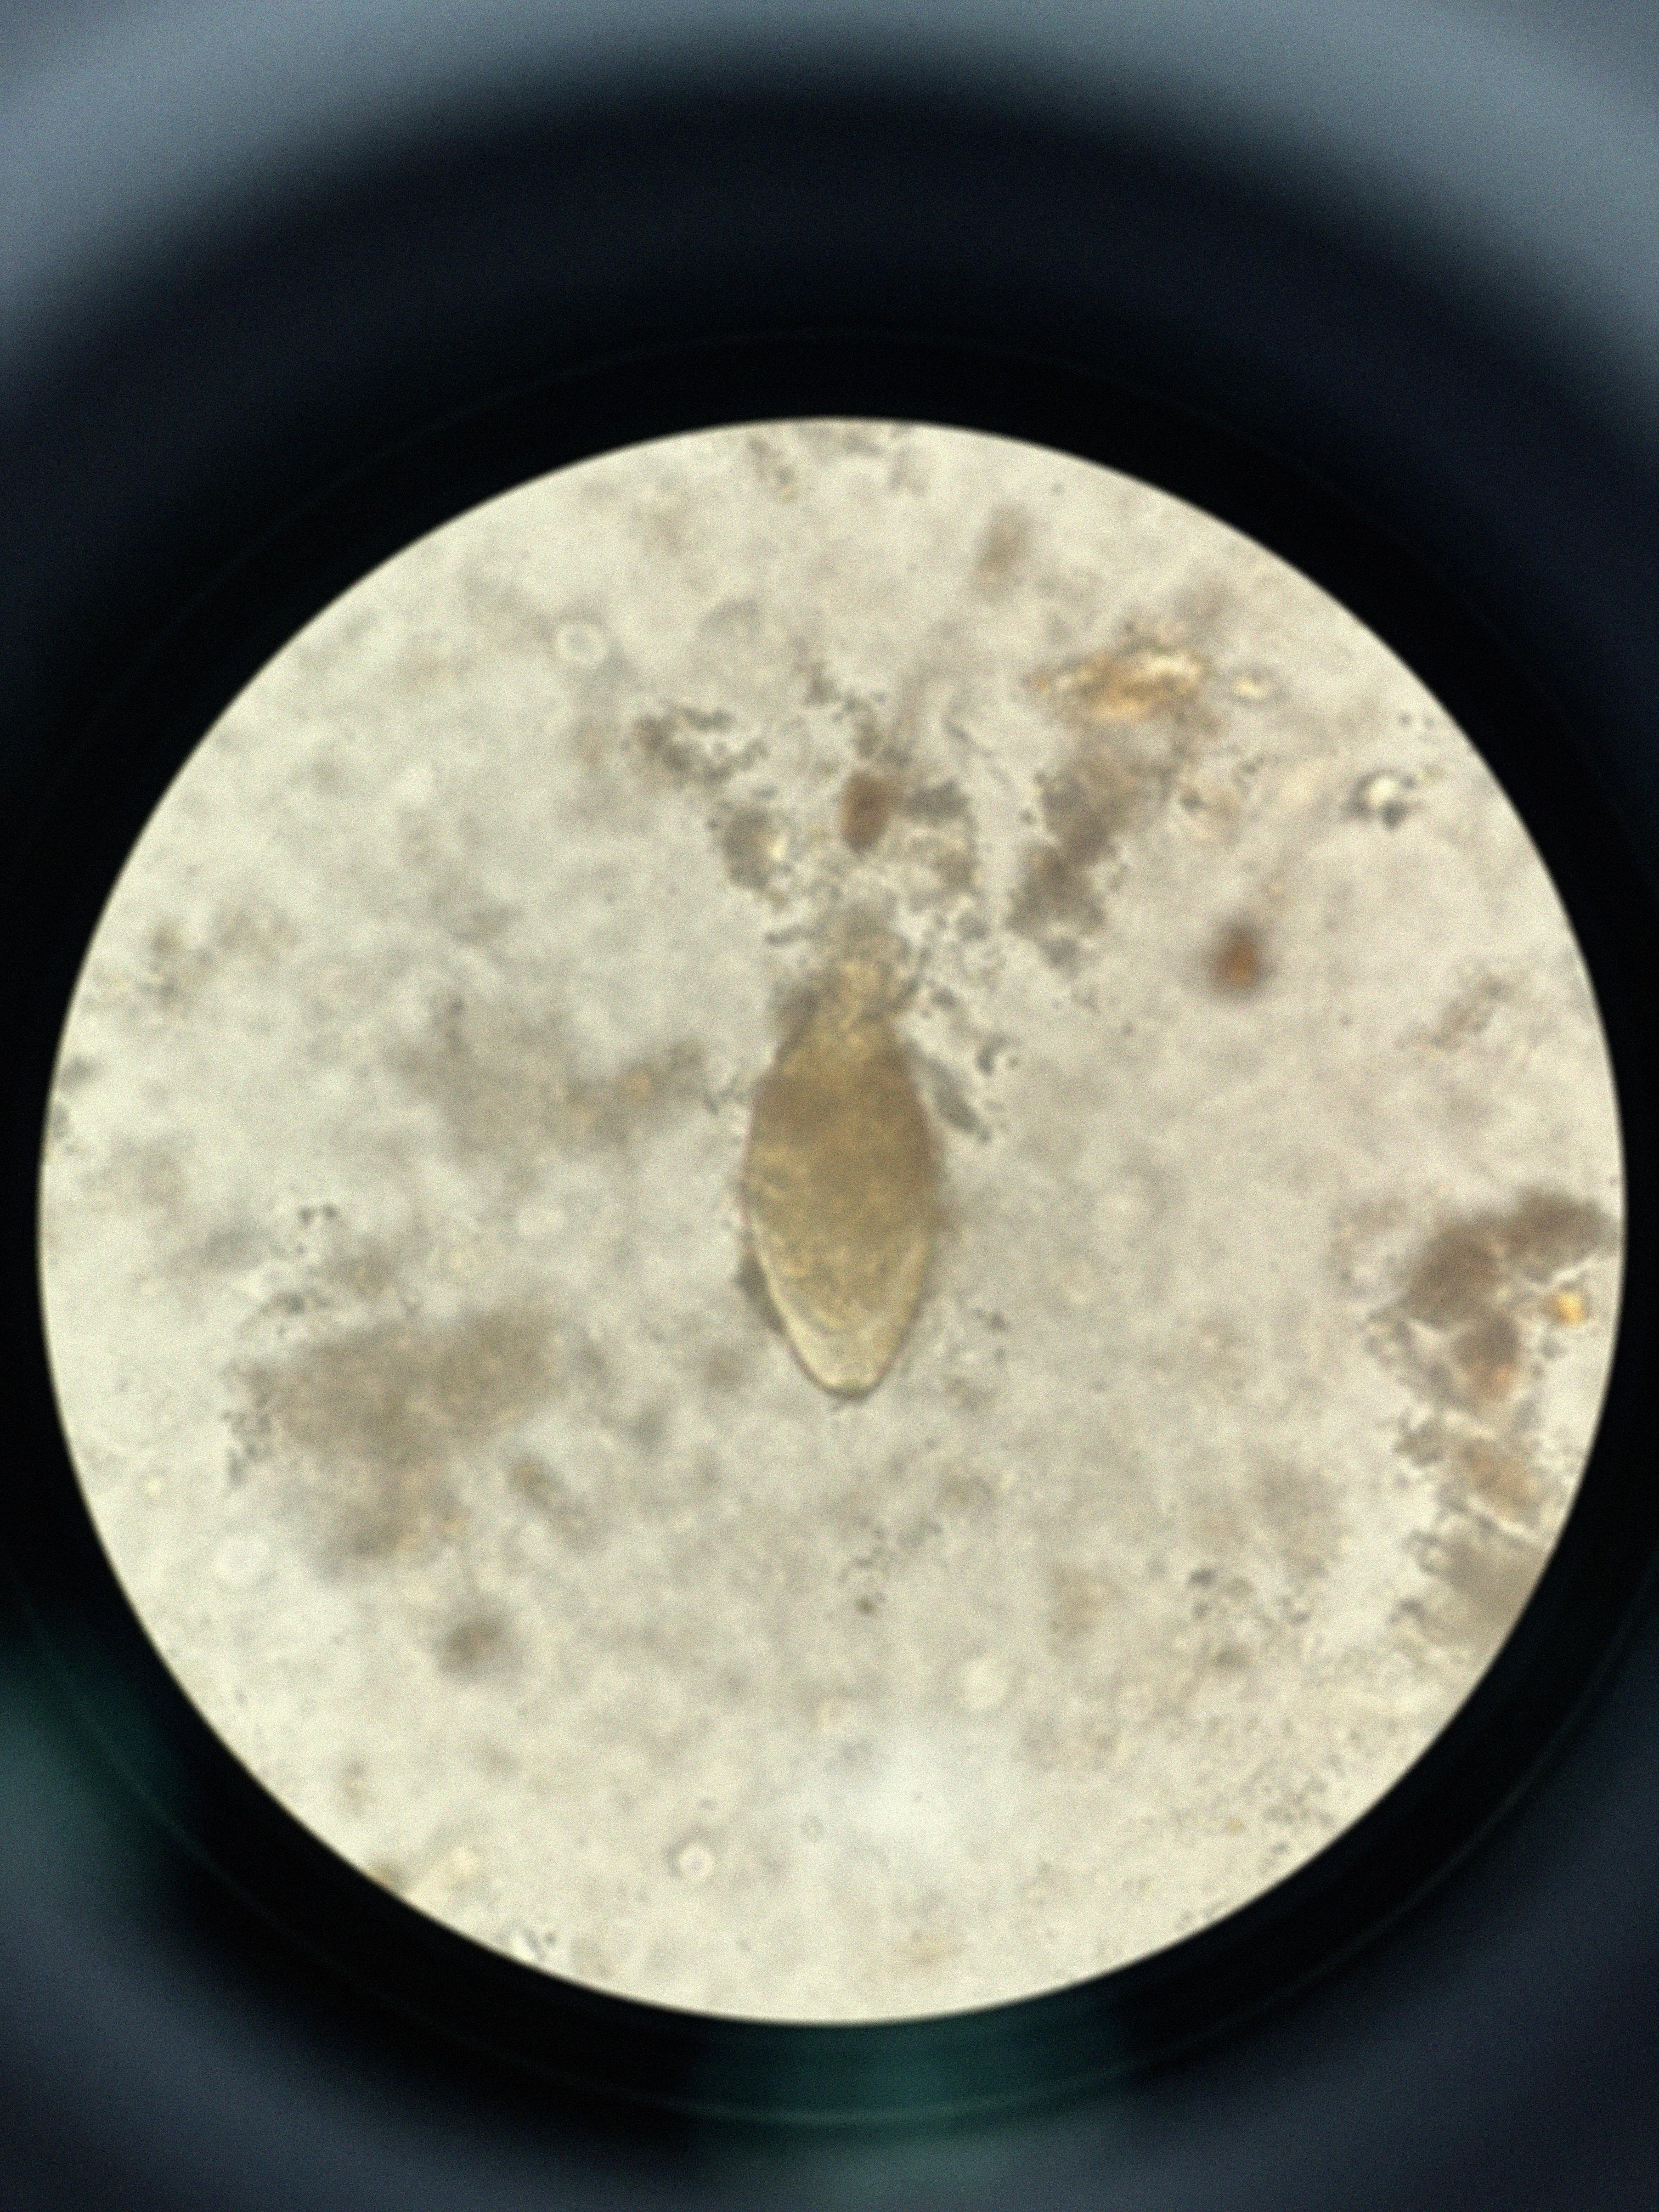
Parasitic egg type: Fasciolopsis buski